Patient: sex F, age 75
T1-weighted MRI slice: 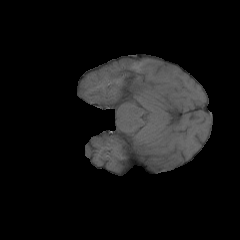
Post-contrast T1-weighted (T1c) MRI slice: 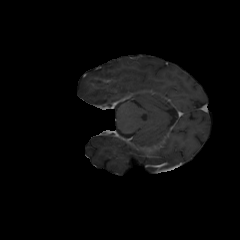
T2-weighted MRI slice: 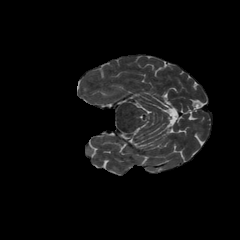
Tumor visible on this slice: no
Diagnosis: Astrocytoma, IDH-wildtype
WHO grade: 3